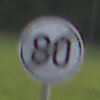
Verkehrszeichen: EndeGeschwindigkeit80
Umgebung: Outdoor, Nature
Tageszeit: SunriseSunset
Wetter: PartlyCloudy
Licht: Natural
Jahreszeit: NotSpecified
Kontrast: MediumContrast